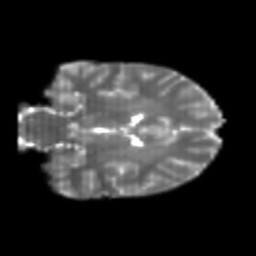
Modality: T2w
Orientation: coronal
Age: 22
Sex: female
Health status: healthy
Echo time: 0.074 s